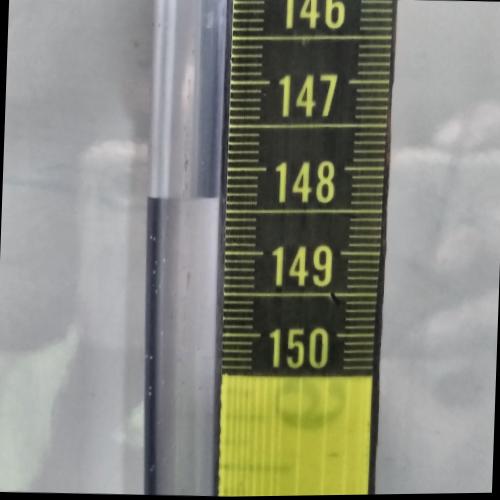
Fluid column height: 148.3 cm